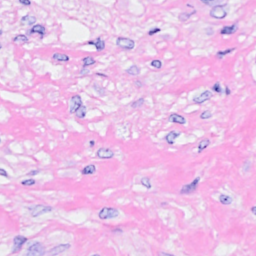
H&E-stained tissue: Breast